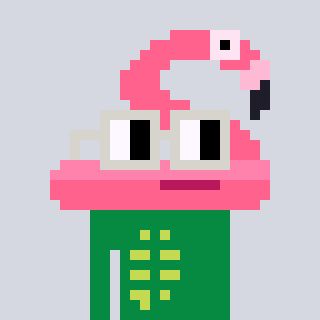
a pixel art character with square light gray glasses, a flamingo-shaped head and a green-colored body on a cool background